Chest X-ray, PA view. Patient: 50 years old, sex F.
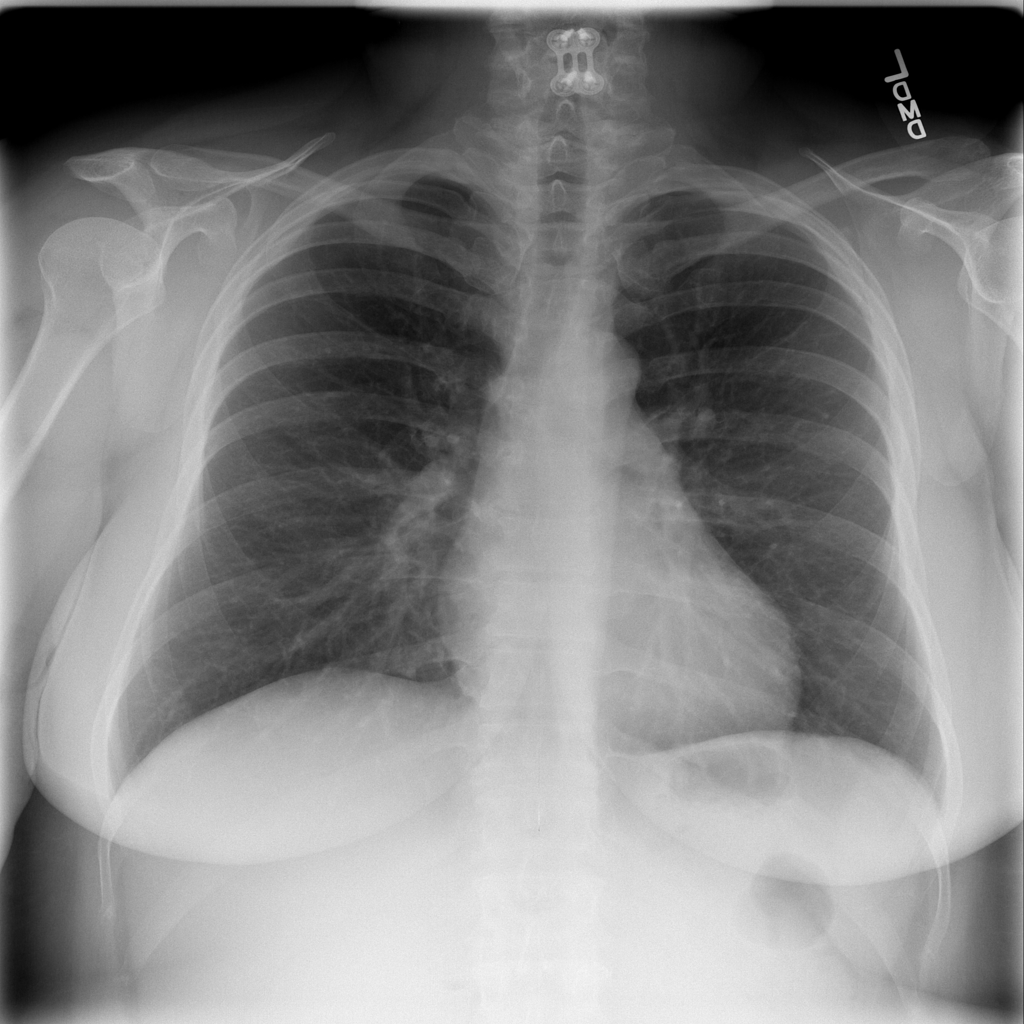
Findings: No Finding